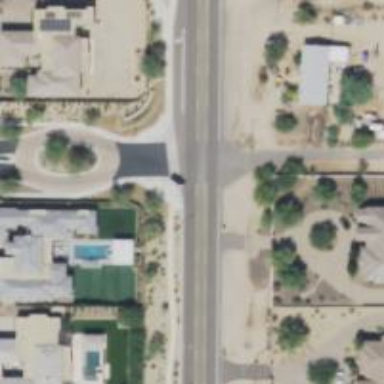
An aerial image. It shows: Smooth asphalt road in residential area.